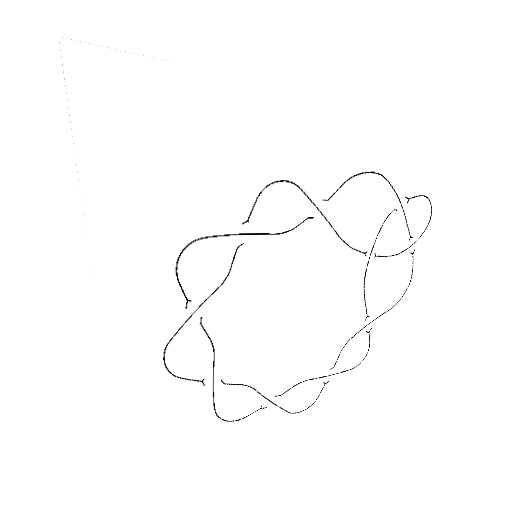
Crossing number: 10